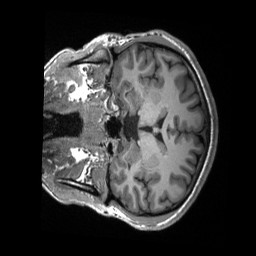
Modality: T1w
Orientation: coronal
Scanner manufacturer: siemens
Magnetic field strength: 3 T
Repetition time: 2.3 s
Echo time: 0.00232 s